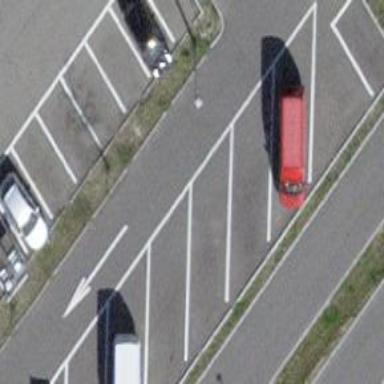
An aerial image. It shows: Car-sharing service available at this location.